Question: Trying to recreate a private message system similar to what Facebooks setup these days. The part im having a problem with is SELECT only newest message from distinct threads order by timestamp.
Here is the closest query I could come up with so far. The problem is the inbox should only return one row for each thread and currently my query returns multiple rows from the same thread:
'''
SELECT m.created_on, m.thread_id, m.message_id, m.created_by, m.body, u.first_name, u.last_name, u.thumb_img
FROM pms_messages AS m, pms_recips AS r, users AS u
WHERE r.uid =19
AND r.status
IN ('A', 'N'
)
AND r.thread_id = m.thread_id
AND (SELECT max(r.message_id)) = m.message_id
AND m.created_by = u.uid
ORDER BY created_on DESC
'''
Here is a img of my current db setup , im open to changes to my tables if it would simplify my querys and get the job done. Further down is more detailed explanation of my tables/the inbox specs.

To be more specific:
*Messages between any two users occurs on a single , ongoing thread. All messages between any 2 users is just a continuation of one ongoing conversation(thread) Even if both users delete all previous messages between each other any future messages will still occur on the same thread.
*individual messages are tracked by message_id.
*Each thread is only displayed once in the inbox at any given time and will display the most recent msg from the the thread.
*Instead of a inbox and a outbox messages being received and sent will be displayed in the same inbox.
So if im User A and I have a message I havent read yet from user B-20 minutes ago, I responded to a msg user C sent me yesterday- 10 minutes ago and another message from user D - 2 minutes ago my inbox should look like this:
Thread with USER D - displaying msg user D sent me.
---
Thread with USER C- - displaying msg I sent to user C
---
Thread with USER B - displaying msg user B sent me
---
*the threads being displayed will be sorted by most recent - to oldest .
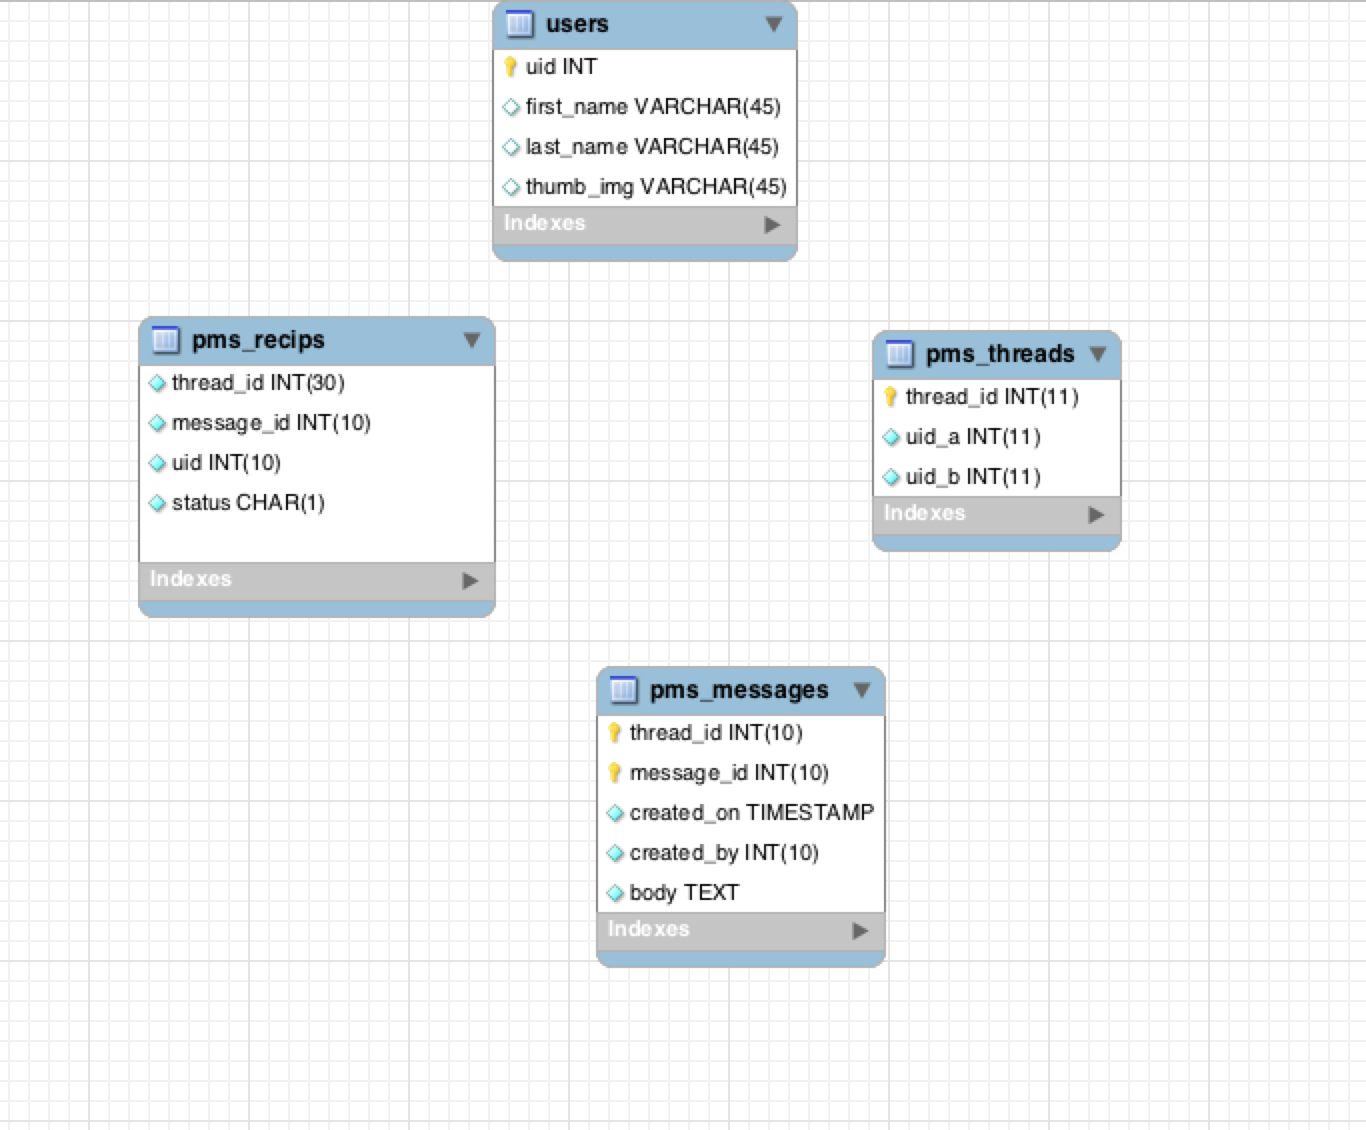
Answer: '''
SELECT * FROM
(SELECT * FROM messages ORDER BY created_at DESC) messages
GROUP BY IF(from_user_id < to_user_id, CONCAT_WS('_', from_user_id, to_user_id), CONCAT_WS('_', to_user_id, from_user_id));
'''